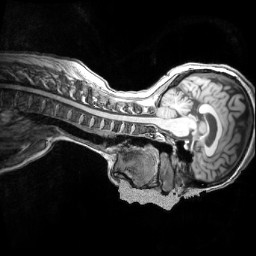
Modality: T1w
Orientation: sagittal
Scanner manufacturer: siemens
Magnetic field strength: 3 T
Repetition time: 2.3 s
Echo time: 0.0033 s